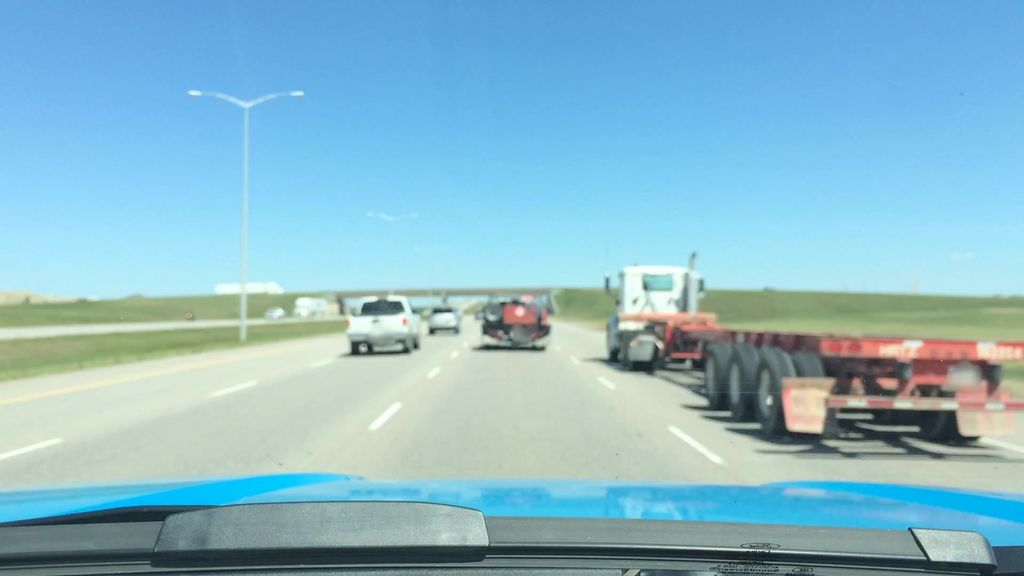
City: calgary